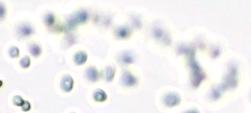
Label: Phaeocystis